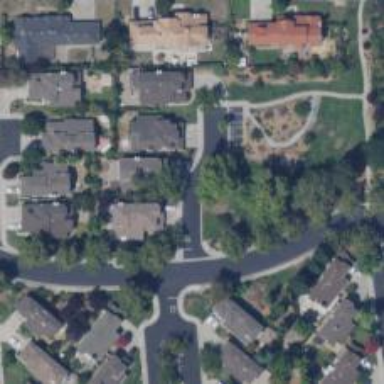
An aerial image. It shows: Residential road with separate sidewalk.